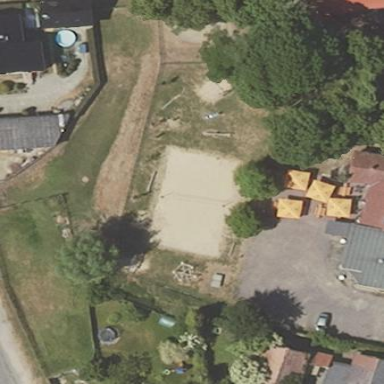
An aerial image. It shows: Beach volleyball pitch for leisure land.